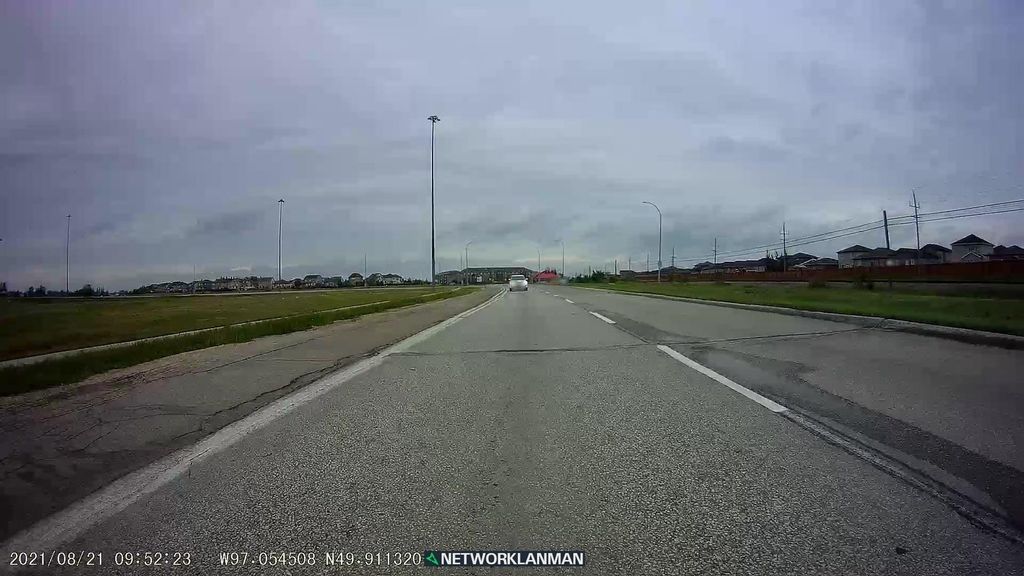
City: winnipeg